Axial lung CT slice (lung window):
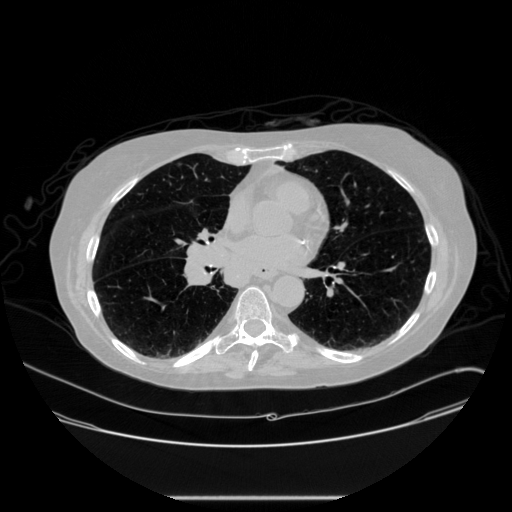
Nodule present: no